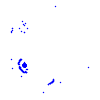
Particle: electron